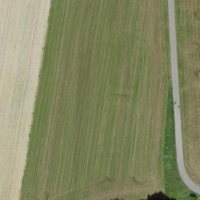
EUNIS habitat code: 52
Species observed at this site:
Grus grus